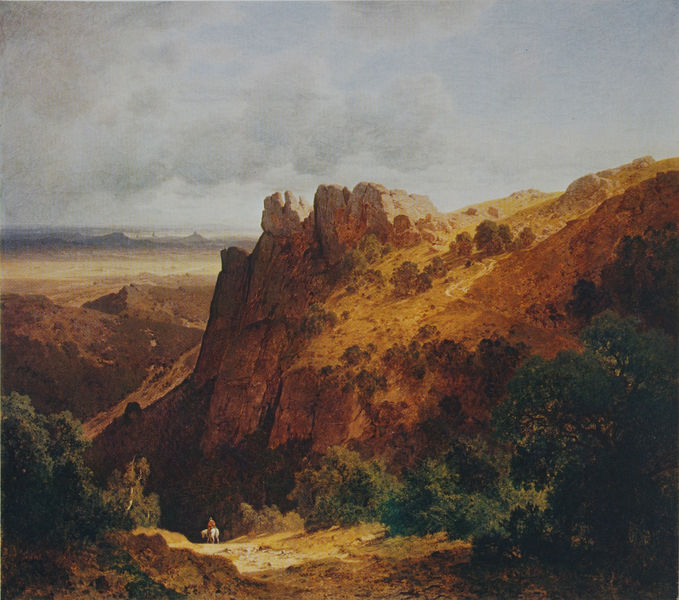
Titel: Harzlandschaft mit Reitern (Ilsenstein)
Künstler: Theodor Kotsch
Standort: Hannover
Institution: Niedersächsische Landesgalerie
Schlagwörter: baum, berg, blau, blätter, dunkel, felsen, gemälde, gestein, himmel, laub, mann, meer, schatten, wasser, weiß, wolken, bäume, gelb, grün, landschaft, ocker, sand, stadt, braun, grau, hell, hintergrund, licht, orange, schwarz, strasse, ausblick, rot, tier, weg, wolke, beige, malerei, mensch, steine, öl, ebene, einsamkeit, erde, ferne, horizont, hügel, natur, weite, busch, büsche, einsam, gebüsch, pfad, sonne, wege, land, figur, gold, person, renaissance, tal, wald, anhöhe, pferd, reiter, deutschland, reiten, ritt, aussicht, düster, italien, abhang, steinig, berge, bergig, fels, gebirge, gipfel, hang, wüste, öde, landschaftsmalerei, geröll, schlucht, steil, amerika, romantik, allein, klippe, panorama, regen, straßen, penis, abbruch, lichtung, abgrund, ritter, schimmel, sicht, buschwerk, lanschaft, ross, karg, geäst, pfer, reise, wanderer, nadelbäume, wolkne, plateau, usa, umbra, waldmüller, hohlweg, welt, pass, neue, schroff, sone, südlich, natru, indianer, firmament, naturgetreu, abritt, arizona, einsamkkeit, felslandschaft, gellb, häügel, orage, saumpfad, sonnenfleck, anton koch